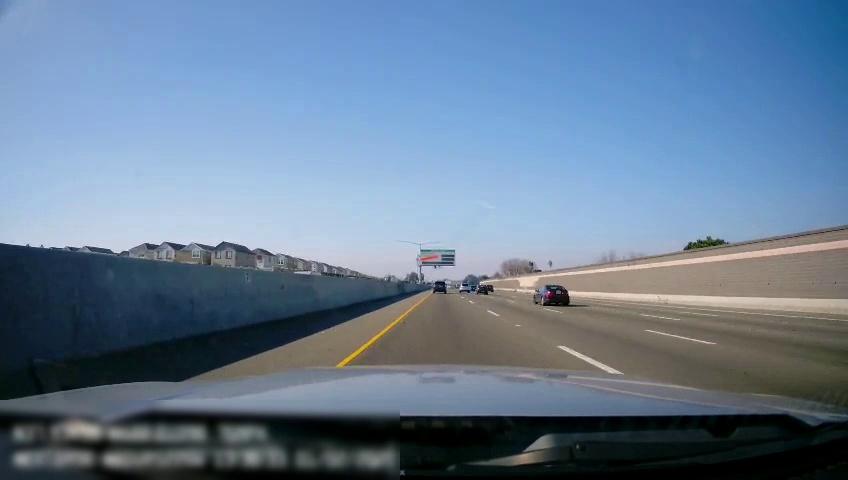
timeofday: Day
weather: Sunny
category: Drivable Space
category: Vehicles | SUV
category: Vehicles | Car
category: Vehicles | Bus
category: Vehicles | Car
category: Lanes | Current Lane
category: Lanes | Current Lane
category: Lanes | Alternate Lane
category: Lanes | Alternate Lane
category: Lanes | Alternate Lane
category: Lanes | Opposite Lane